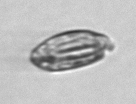
Label: Katodinium_or_Torodinium